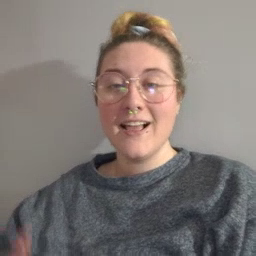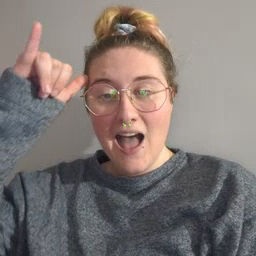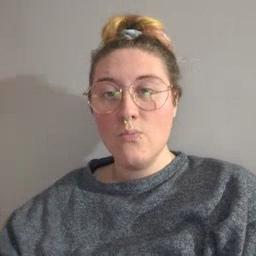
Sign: cow